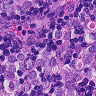
Metastatic tissue present: yes